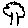
Label: tree